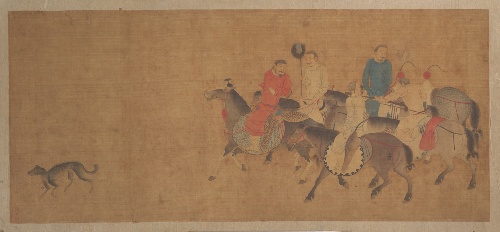
Artist: Unidentified artist|Gessen
Artist bio: |1721–1809
Object type: Painting
Classification: Paintings
Medium: Painting; ink and color on silk
Culture: China
Period: Ming dynasty (?) (1368–1644)
Dimensions: Image: 10 × 23 in. (25.4 × 58.4 cm)
Department: Asian Art
Credit line: H. O. Havemeyer Collection, Bequest of Mrs. H. O. Havemeyer, 1929
Accession year: 1929
Repository: Metropolitan Museum of Art, New York, NY
Tags: Horses|Men|Dogs